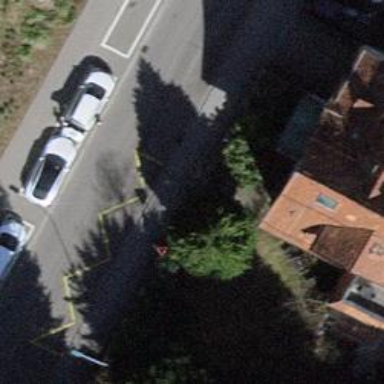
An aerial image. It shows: Bus stop with platform for public transport.